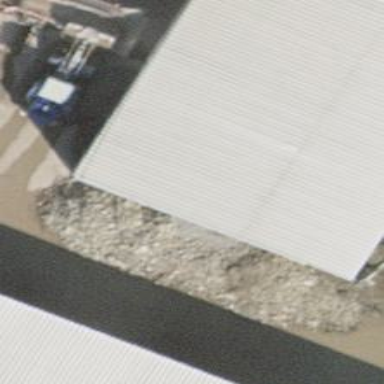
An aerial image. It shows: View of roof of building.